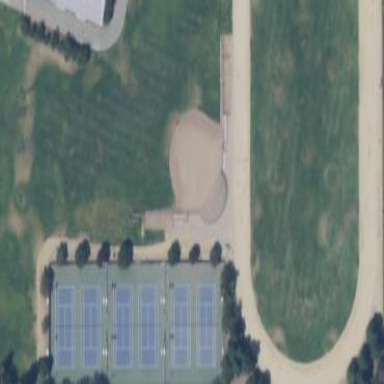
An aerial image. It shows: Baseball pitch for leisure and sports activities.